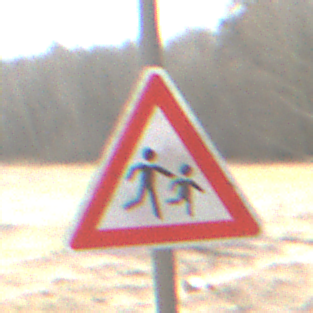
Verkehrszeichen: KinderLinks
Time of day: MorningAfternoon
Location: Outdoor (Nature)
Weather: PartlyCloudy
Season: Winter
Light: Natural